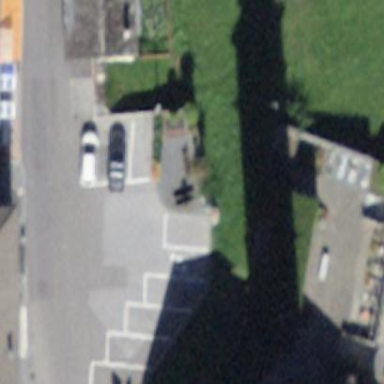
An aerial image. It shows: Parking area.